四年级 · 度量几何学
涂色部分不能用 $\frac{1}{3}$ 表示的是 $(\quad)$ 。
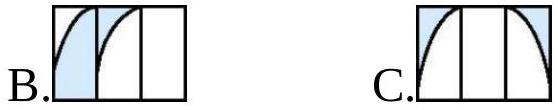
A.MQ

答案: C